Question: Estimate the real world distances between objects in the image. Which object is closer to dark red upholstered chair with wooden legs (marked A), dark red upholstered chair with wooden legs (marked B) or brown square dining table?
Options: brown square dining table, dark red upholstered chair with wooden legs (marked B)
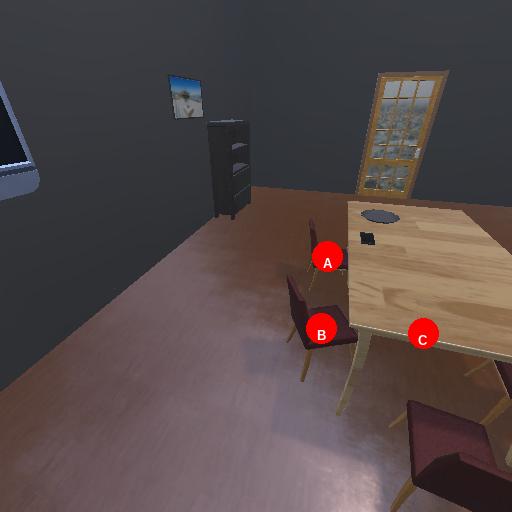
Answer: brown square dining table